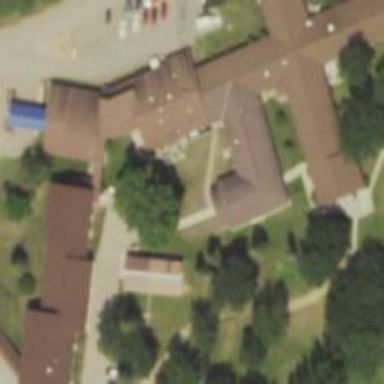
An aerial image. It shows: Nursing home building.